Field crop: tomato
Growth stage: 2
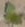
Species: solanum